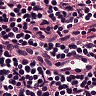
Metastatic tissue present: no